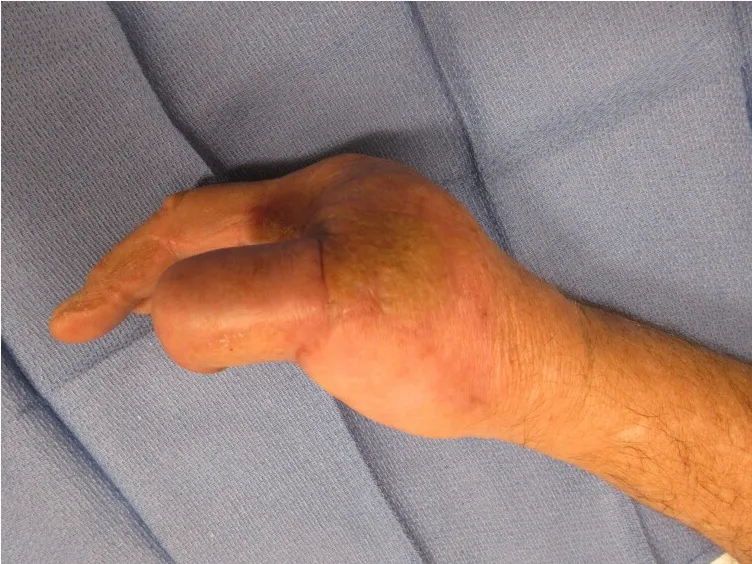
3 month post-operative appearance - lateral view of the hand.
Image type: medical_photograph (skin_photograph)